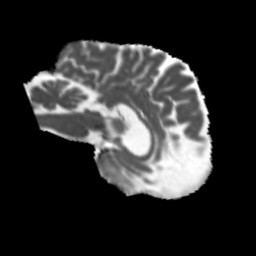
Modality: MD
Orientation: sagittal
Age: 57
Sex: male
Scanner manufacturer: siemens
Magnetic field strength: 3 T
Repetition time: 5.47 s
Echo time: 0.0854 s